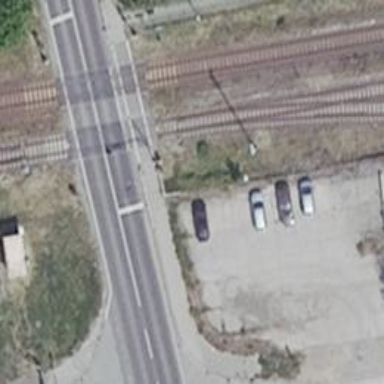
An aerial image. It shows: Level crossing along the railway.